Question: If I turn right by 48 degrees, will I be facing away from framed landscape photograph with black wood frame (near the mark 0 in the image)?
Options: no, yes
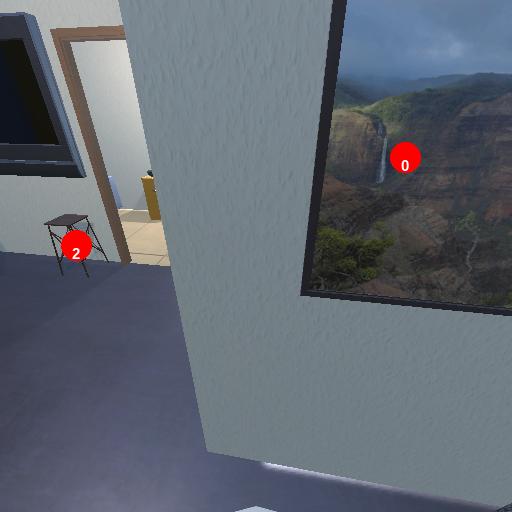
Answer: no